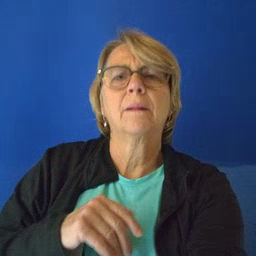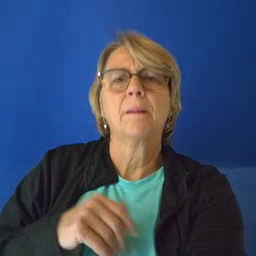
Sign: child